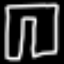
Label: pants